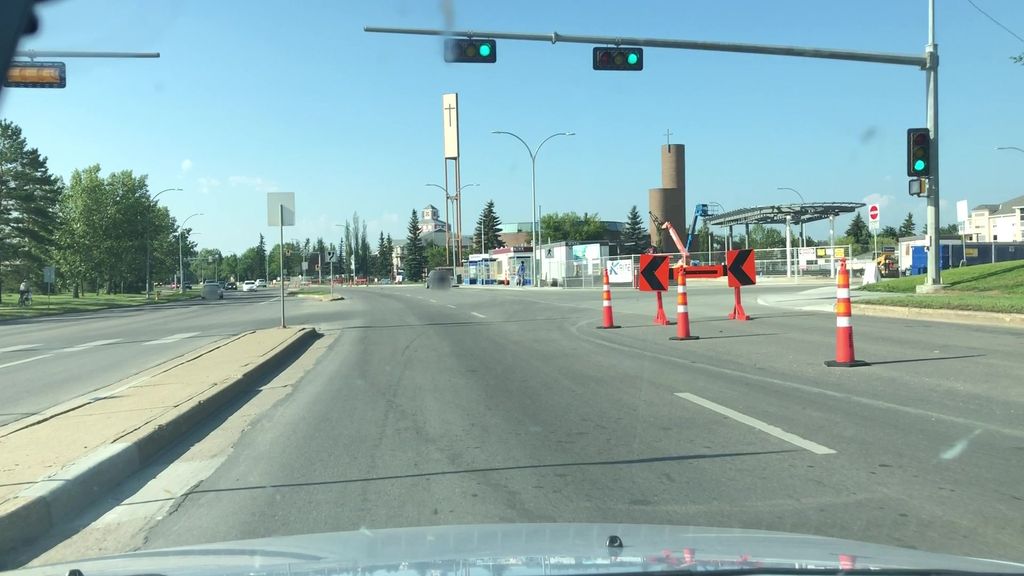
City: edmonton